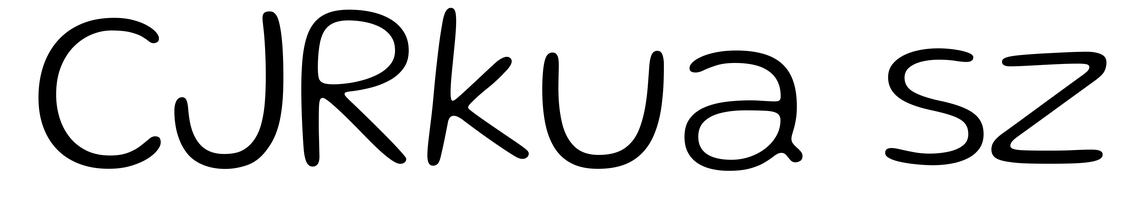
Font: Gluten_ExtraLight